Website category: sports
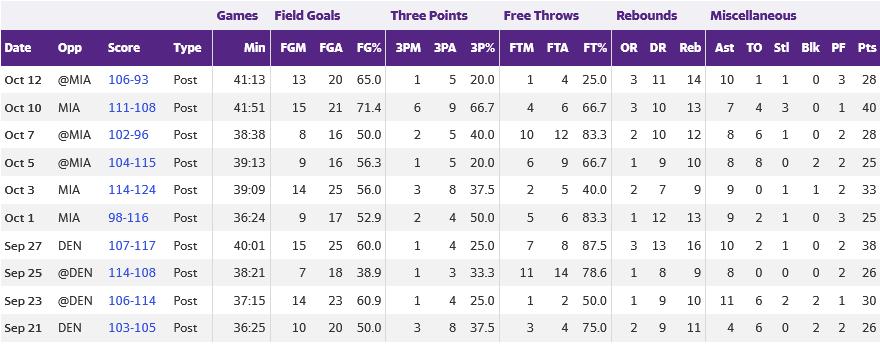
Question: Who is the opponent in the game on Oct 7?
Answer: MIA

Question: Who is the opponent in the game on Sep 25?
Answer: DEN

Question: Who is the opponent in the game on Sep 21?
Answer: DEN

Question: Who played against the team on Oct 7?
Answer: MIA

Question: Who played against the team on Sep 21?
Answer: DEN

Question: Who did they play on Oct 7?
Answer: MIA

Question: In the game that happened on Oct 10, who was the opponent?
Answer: MIA

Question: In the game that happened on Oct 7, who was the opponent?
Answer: MIA

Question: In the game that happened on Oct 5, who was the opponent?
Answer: MIA

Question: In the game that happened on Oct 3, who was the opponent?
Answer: MIA

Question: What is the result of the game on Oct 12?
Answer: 106-93

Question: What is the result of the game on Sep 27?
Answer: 107-117

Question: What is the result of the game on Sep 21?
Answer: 103-105

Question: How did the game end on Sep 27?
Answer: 107-117

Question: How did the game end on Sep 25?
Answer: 114-108

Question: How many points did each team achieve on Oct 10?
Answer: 111-108

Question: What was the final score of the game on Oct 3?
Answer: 114-124

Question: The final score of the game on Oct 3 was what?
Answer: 114-124

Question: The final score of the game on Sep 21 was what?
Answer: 103-105

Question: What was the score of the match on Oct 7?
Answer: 102-96

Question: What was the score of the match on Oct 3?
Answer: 114-124

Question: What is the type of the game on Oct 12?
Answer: Post

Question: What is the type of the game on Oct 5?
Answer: Post

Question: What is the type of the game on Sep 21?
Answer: Post

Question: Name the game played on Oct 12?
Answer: Post

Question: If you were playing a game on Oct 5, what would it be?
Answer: Post

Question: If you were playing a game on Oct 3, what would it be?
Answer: Post

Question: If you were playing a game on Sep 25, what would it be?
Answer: Post

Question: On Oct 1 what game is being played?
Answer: Post

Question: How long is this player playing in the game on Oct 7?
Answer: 38:38

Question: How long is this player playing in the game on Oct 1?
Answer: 36:24

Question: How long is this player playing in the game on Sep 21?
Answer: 36:25

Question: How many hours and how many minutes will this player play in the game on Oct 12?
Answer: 41:13

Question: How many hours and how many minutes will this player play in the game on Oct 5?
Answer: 39:13

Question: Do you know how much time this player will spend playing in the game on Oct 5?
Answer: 39:13

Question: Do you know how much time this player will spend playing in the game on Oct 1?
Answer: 36:24

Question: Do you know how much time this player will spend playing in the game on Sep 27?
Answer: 40:01

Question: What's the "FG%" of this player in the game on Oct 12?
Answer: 65.0

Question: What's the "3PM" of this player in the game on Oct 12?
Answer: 1

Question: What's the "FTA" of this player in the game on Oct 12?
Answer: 4

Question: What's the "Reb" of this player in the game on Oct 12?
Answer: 14

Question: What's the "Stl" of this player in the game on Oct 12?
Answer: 1

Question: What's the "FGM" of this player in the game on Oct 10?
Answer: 15

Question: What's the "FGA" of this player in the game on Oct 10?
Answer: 21

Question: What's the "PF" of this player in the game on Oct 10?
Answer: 1

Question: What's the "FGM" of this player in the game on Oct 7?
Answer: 8

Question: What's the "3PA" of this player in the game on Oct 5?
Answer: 5

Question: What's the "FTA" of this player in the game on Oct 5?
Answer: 9

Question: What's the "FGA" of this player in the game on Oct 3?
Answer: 25

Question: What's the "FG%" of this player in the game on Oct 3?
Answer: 56.0

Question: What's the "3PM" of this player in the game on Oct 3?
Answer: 3

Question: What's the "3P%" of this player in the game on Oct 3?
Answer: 37.5

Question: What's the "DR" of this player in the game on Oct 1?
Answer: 12

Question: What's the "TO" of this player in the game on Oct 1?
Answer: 2

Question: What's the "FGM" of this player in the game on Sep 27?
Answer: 15

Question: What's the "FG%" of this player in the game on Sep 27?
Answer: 60.0

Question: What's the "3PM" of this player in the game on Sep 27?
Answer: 1

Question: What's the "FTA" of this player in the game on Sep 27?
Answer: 8

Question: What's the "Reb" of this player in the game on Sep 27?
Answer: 16

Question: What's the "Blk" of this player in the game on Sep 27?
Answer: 0

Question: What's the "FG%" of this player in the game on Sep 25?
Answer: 38.9

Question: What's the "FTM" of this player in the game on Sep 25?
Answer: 11

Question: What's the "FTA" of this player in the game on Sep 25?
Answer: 14

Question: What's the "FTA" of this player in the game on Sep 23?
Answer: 2